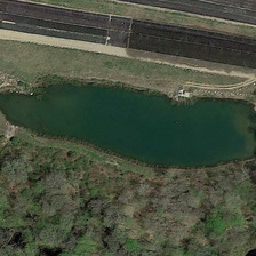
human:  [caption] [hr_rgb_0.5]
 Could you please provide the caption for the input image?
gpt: On the ground by the lake.

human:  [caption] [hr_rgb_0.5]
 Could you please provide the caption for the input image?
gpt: on the ground with a lake.

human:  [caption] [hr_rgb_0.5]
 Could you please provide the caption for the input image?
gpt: On the ground in the lake.

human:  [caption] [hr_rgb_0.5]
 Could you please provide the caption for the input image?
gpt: There is a forest on the side of the lake.

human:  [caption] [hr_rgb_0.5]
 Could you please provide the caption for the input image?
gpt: There is a forest by the lake.